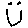
Label: smiley face